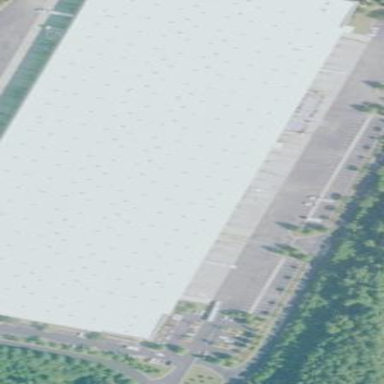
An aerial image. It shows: Warehouse building.